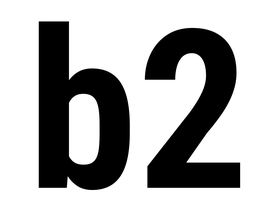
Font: Roboto_Condensed_Bold